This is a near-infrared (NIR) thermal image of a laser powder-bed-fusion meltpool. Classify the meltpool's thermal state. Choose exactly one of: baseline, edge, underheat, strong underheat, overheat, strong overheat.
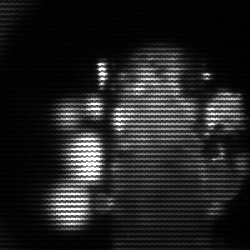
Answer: strong underheat